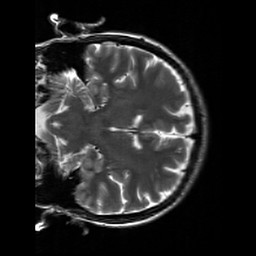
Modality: T2w
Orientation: coronal
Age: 28
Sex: female
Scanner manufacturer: siemens
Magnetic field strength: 3 T
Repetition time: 7 s
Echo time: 0.09 s